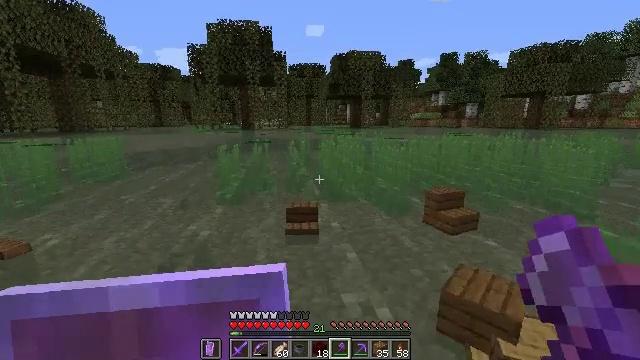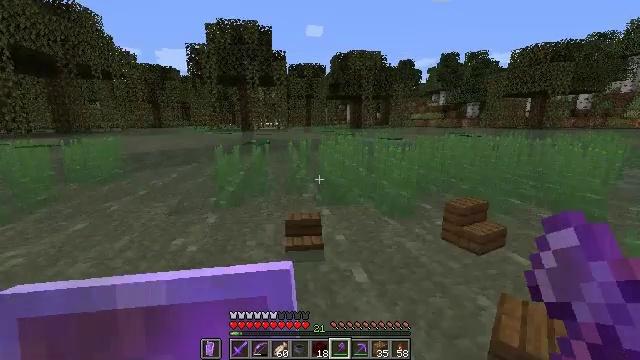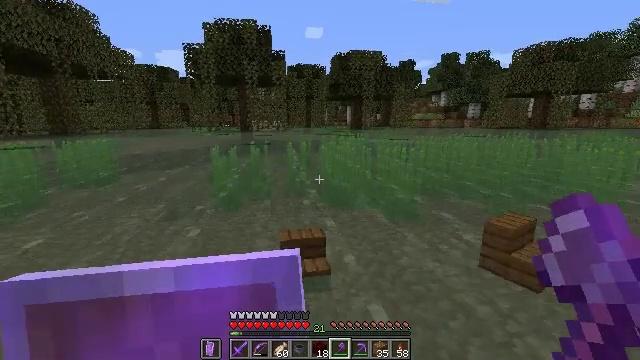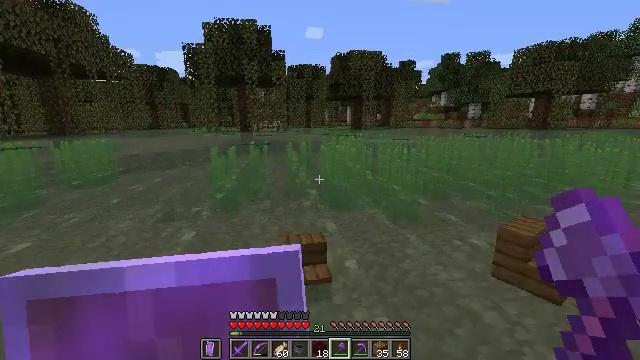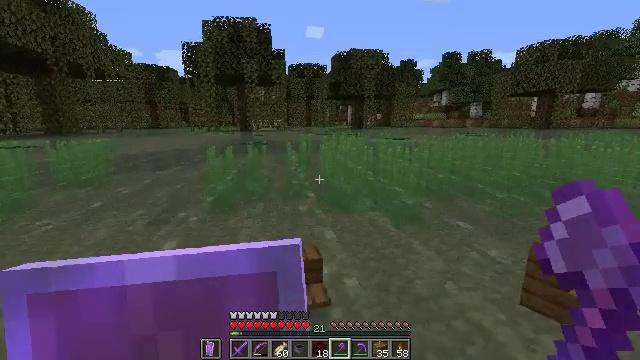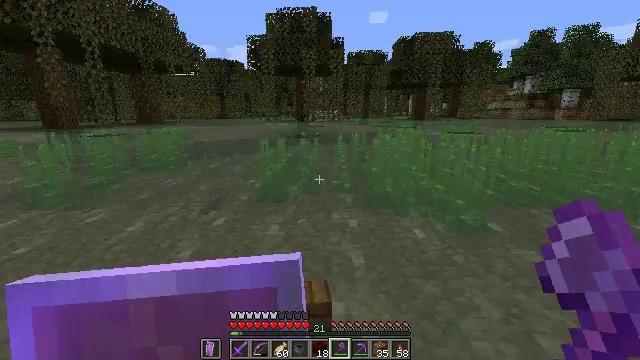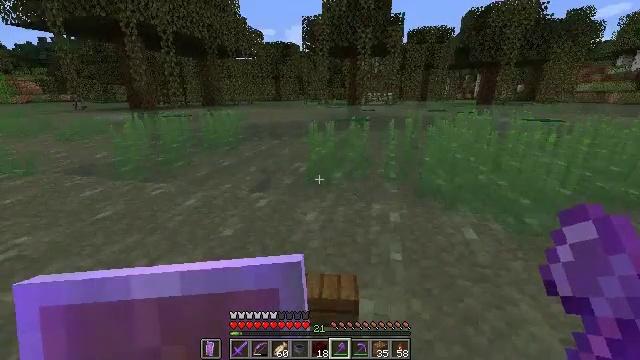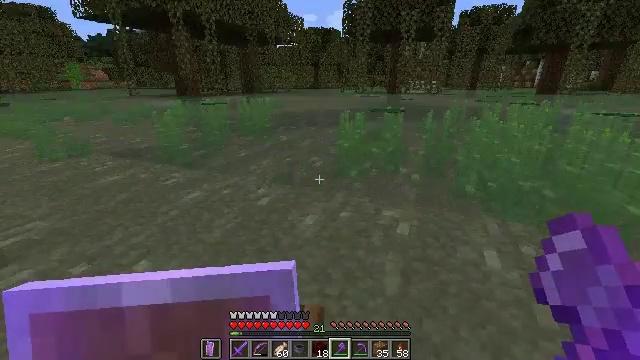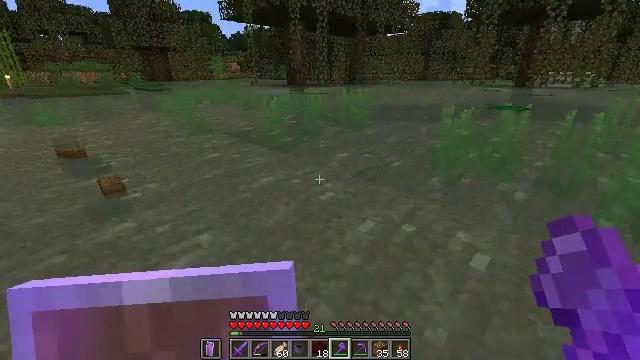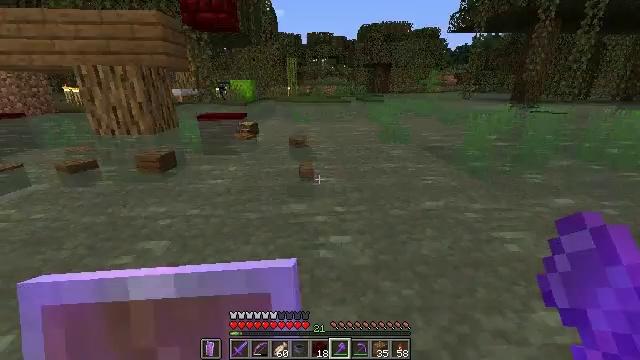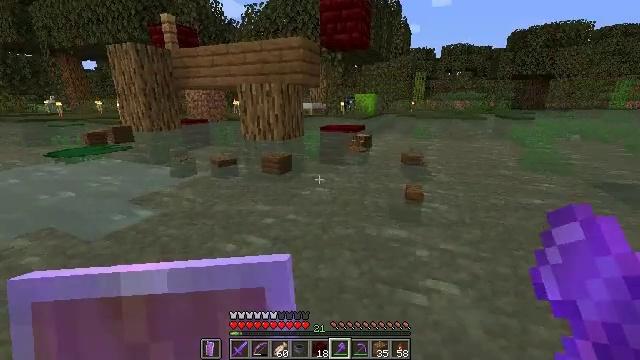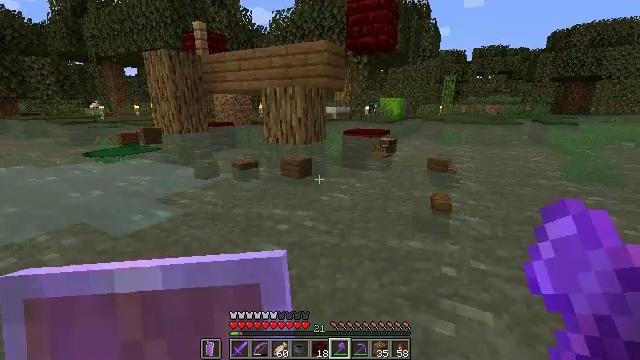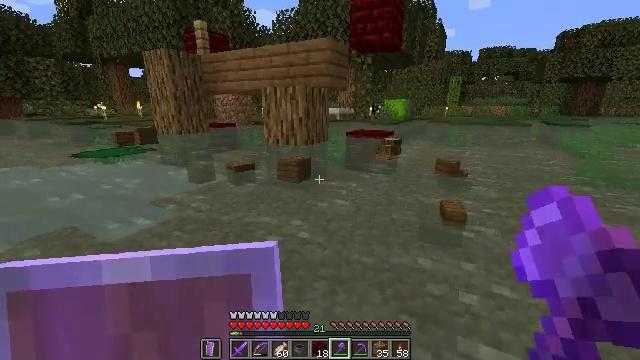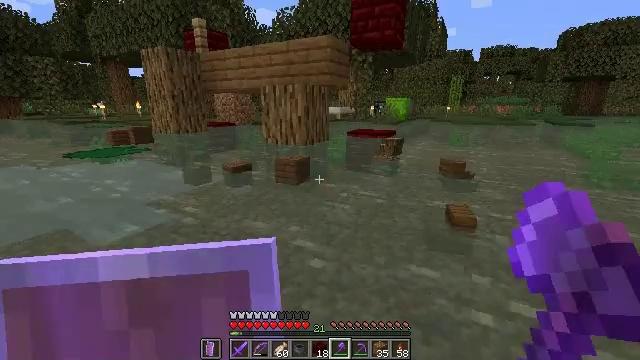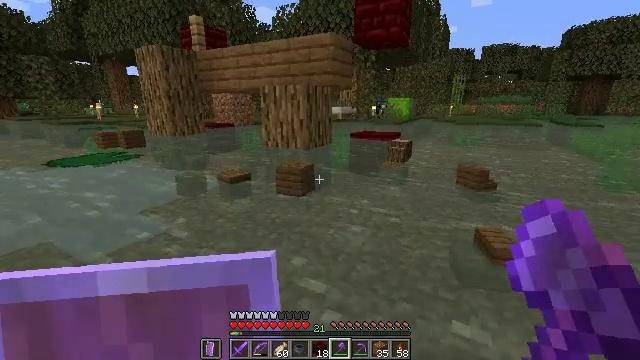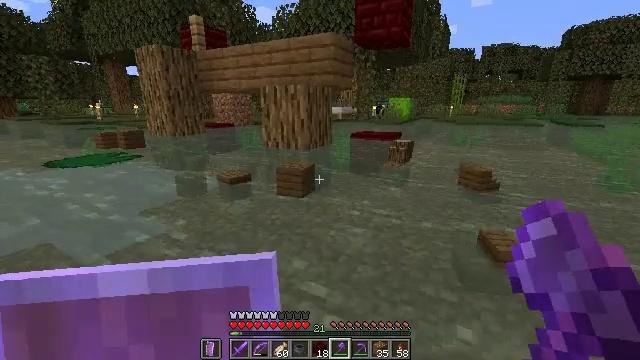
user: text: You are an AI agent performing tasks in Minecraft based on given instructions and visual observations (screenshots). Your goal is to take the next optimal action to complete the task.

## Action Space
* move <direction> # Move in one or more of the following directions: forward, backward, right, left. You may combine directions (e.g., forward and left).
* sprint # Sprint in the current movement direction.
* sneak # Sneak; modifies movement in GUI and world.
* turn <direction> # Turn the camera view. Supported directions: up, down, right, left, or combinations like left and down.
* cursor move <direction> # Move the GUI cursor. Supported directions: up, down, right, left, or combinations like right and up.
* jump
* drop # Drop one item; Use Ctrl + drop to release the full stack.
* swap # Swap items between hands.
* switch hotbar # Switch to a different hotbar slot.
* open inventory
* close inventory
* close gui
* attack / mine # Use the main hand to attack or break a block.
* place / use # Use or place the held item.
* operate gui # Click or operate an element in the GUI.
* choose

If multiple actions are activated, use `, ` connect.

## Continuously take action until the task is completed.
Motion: motion action
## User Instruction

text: Chop down the oak log.
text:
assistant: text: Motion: move forward
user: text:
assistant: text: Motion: move forward
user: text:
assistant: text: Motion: move forward
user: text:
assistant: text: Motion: move forward and move right
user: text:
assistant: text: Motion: move forward and move right, turn left and down
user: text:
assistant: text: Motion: move forward and move right, turn left and down
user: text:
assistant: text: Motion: move forward and move right, turn left and down
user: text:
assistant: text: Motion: move forward and move right, turn left and down
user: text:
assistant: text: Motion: move forward, turn left and up
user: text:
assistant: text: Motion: move forward, turn left and up
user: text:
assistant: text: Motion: move forward, turn left
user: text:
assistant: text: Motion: move forward
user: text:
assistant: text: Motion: move forward
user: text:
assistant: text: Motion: move forward and move left
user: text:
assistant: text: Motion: move forward and move left
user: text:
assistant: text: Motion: move forward and move left
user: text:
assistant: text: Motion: move forward and move left
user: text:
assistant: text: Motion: move forward
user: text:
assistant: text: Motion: move forward, turn right
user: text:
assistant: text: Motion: move forward
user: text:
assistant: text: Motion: move forward
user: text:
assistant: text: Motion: move forward, turn left
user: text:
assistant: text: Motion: move forward, turn left and down
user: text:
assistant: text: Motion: move forward and move left, turn left
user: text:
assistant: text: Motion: move forward and move left
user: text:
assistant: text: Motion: move forward and move left
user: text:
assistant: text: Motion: move forward and move left
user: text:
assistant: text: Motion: move forward, turn left and down
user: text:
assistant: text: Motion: move forward, turn left
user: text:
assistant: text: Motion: move forward, turn left